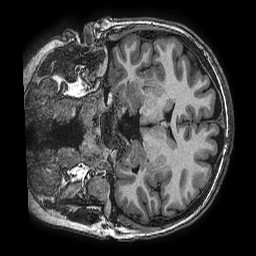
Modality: T1w
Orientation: coronal
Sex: male
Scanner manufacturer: ge
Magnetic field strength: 3 T
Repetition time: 0.0077 s
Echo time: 0.003436 s